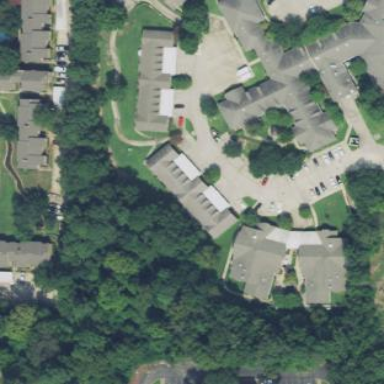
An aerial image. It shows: View of apartment building.